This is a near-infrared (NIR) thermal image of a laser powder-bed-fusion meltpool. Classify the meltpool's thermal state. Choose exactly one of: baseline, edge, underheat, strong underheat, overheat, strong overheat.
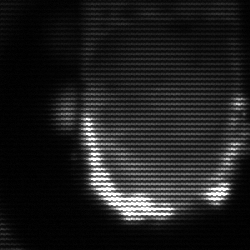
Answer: baseline